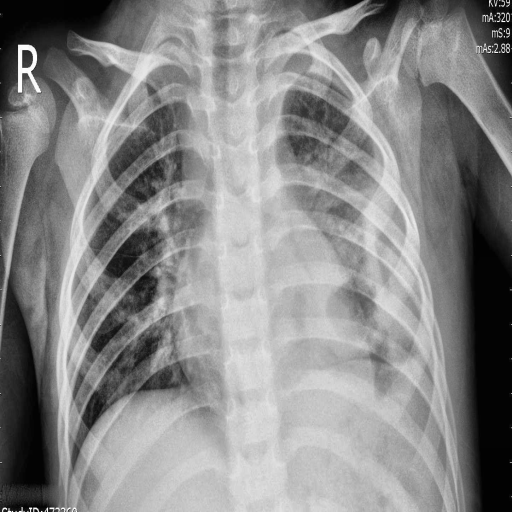
Finding: PNEUMONIA